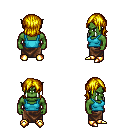
a pixel art fantasy rpg character, male body template, orc, green skin, teal pirate shirt, robe skirt, blonde long bangs hairstyle, gold boots, four views (front, back, left, right), 2x2 character sprite sheet, small pixel art, hard edges, no anti-aliasing